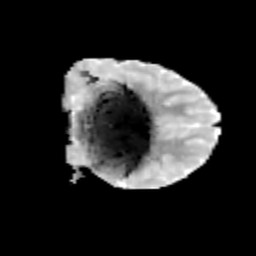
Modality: MD
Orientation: coronal
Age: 13
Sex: male
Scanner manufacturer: siemens
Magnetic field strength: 3 T
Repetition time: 3.8 s
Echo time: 0.07 s